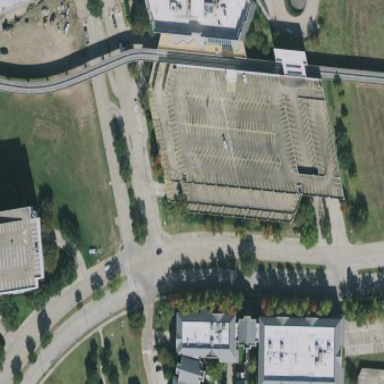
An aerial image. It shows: Multi-storey parking building.